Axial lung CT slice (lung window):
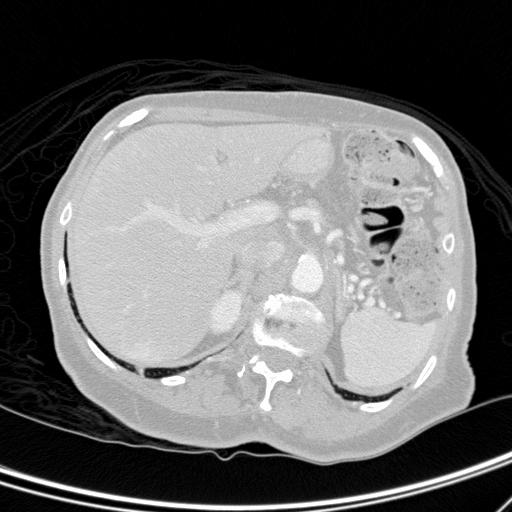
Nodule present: no